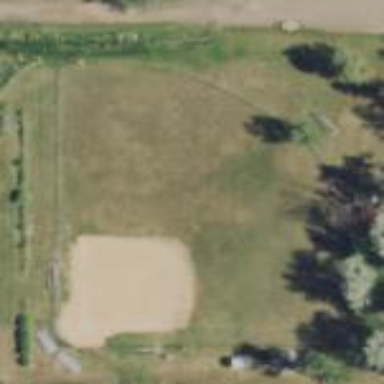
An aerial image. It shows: Recreation ground with grass and some areas covered in dirt.